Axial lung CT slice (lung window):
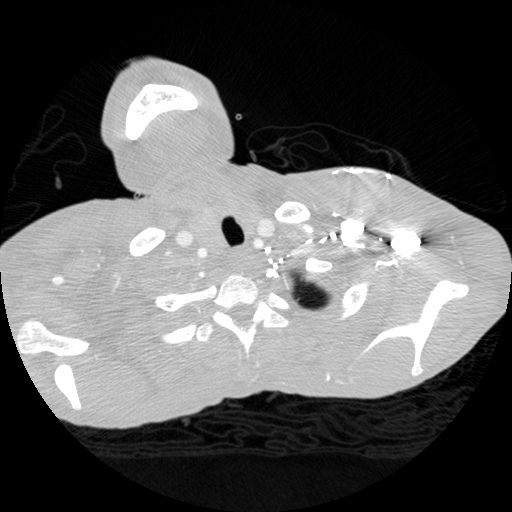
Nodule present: no